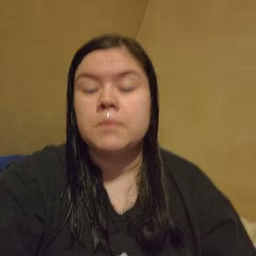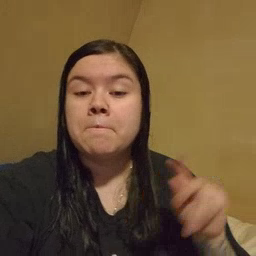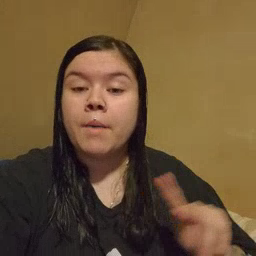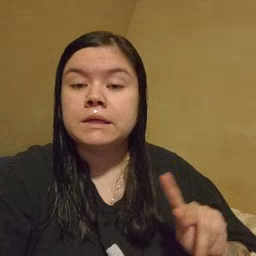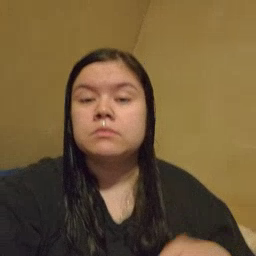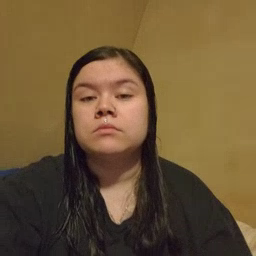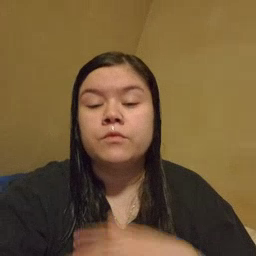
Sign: puppy